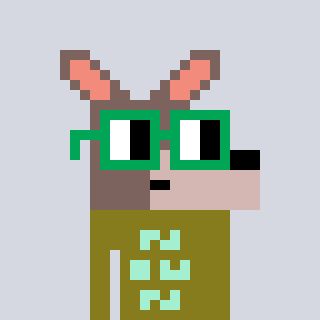
a pixel art character with square green glasses, a kangaroo-shaped head and a gunk-colored body on a cool background